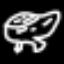
Label: frog